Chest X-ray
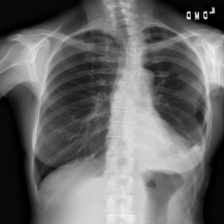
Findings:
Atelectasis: negative
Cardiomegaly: negative
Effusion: negative
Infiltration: negative
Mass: negative
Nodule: negative
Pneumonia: negative
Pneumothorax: negative
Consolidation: negative
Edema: negative
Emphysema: negative
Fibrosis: negative
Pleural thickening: negative
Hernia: negative